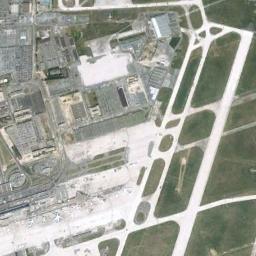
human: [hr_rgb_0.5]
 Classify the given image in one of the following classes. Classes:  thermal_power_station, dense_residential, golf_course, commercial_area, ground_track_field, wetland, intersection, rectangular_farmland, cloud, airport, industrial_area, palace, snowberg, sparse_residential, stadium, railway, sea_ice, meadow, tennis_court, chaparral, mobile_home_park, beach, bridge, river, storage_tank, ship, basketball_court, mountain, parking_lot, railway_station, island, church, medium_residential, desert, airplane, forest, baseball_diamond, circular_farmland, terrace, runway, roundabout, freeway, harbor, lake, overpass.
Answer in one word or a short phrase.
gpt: airport